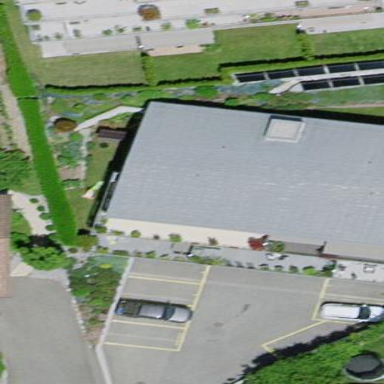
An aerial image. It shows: Industrial building.